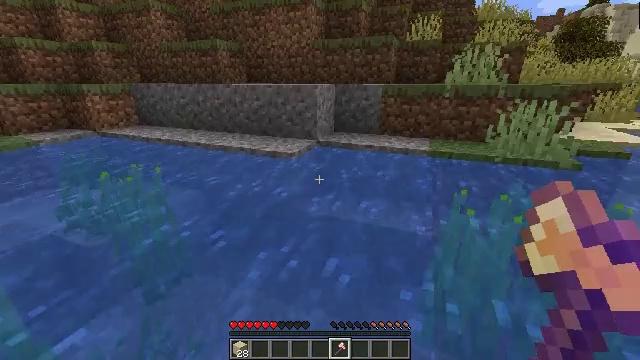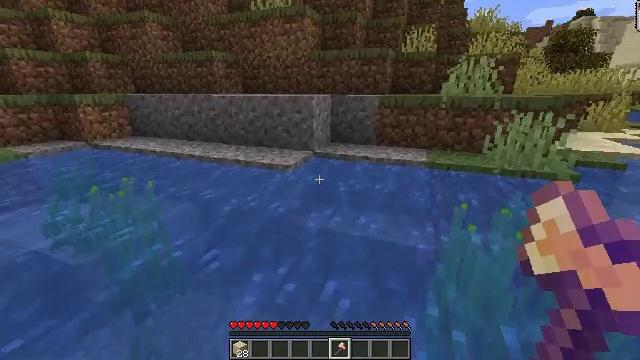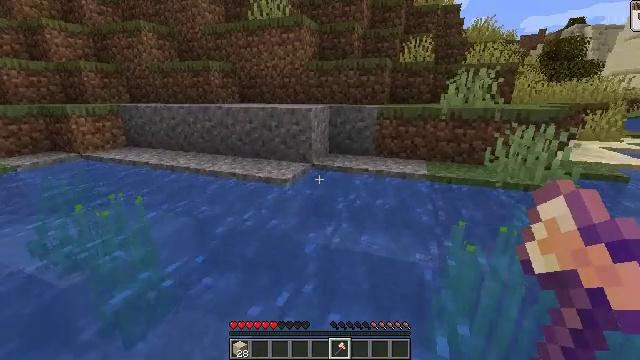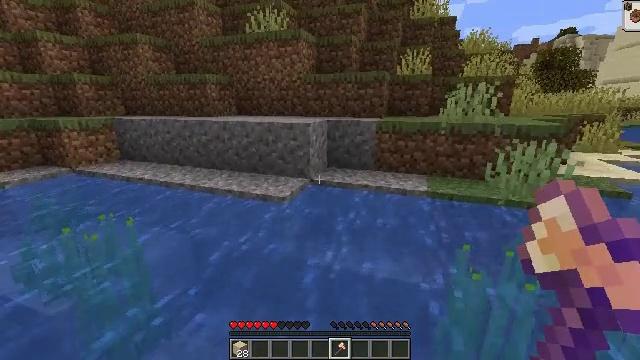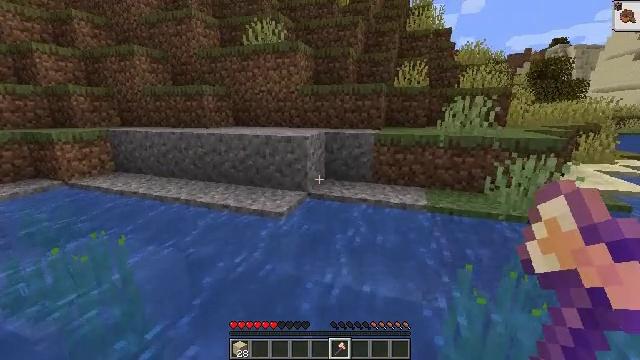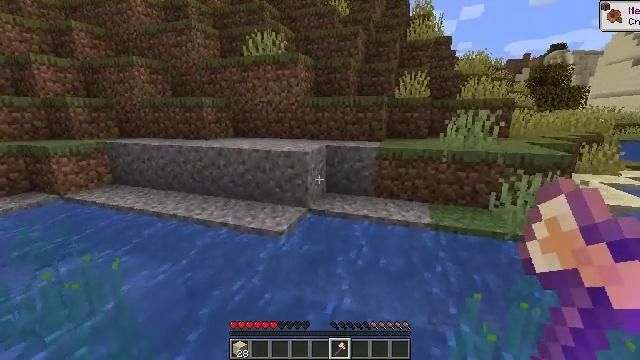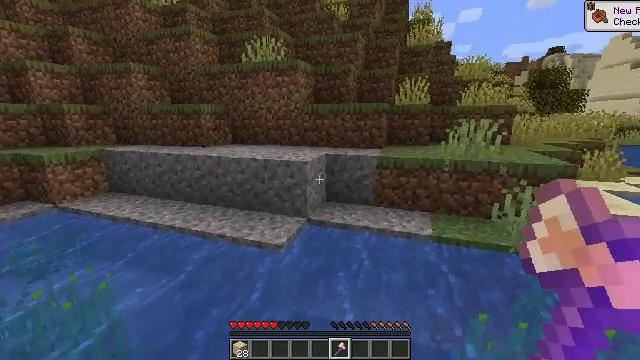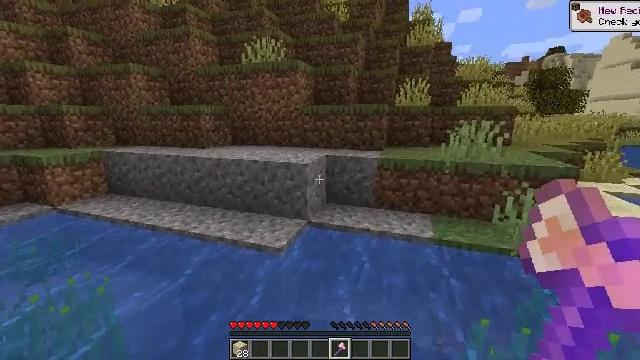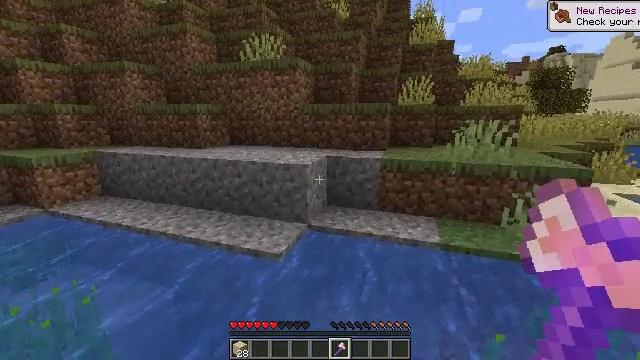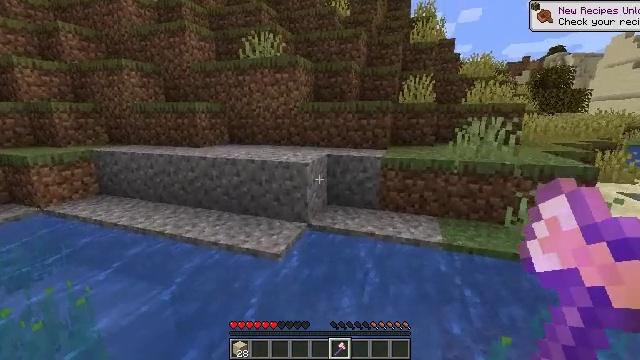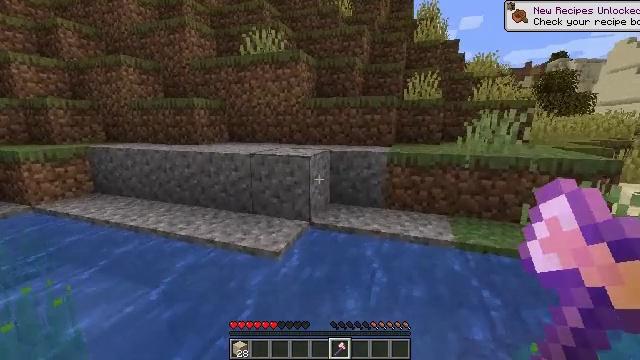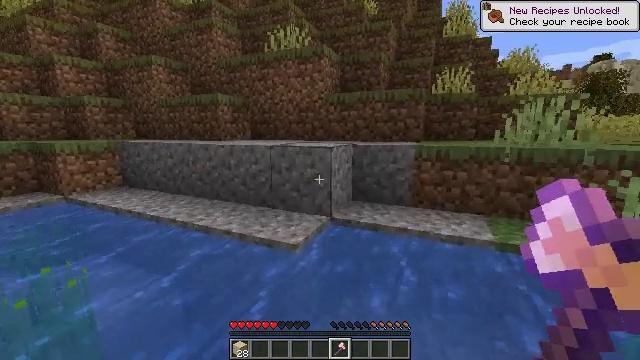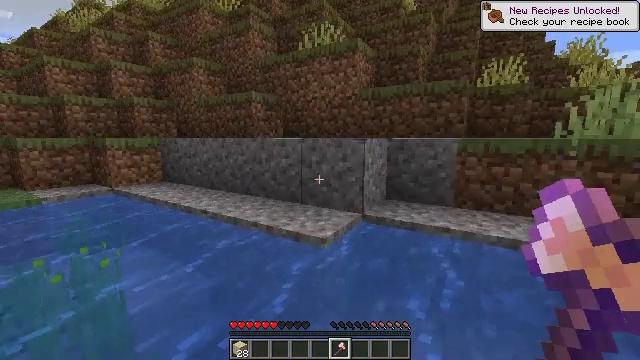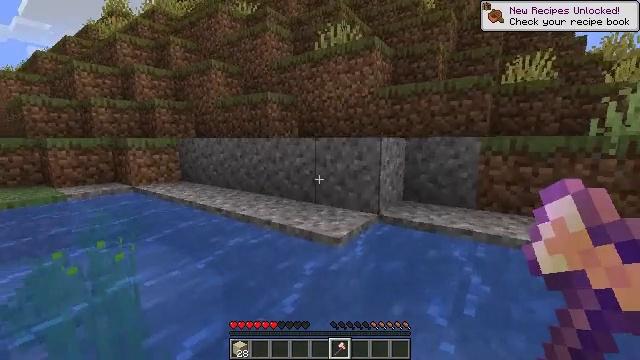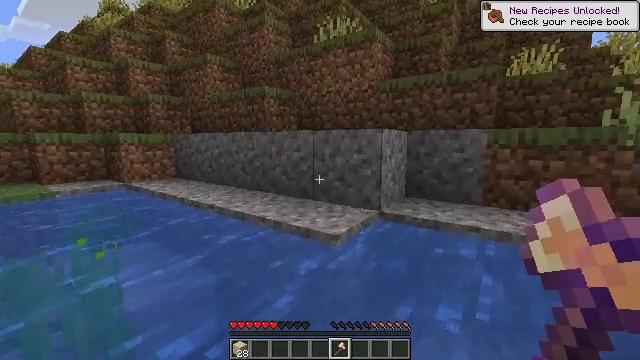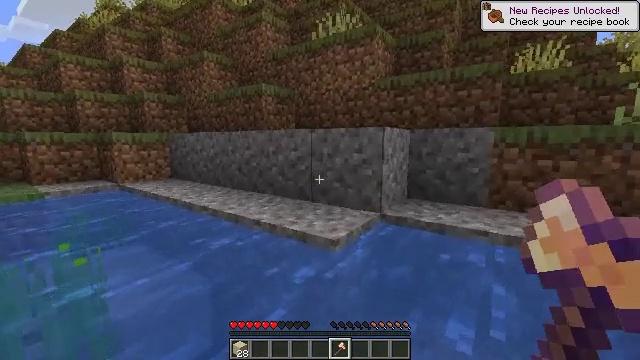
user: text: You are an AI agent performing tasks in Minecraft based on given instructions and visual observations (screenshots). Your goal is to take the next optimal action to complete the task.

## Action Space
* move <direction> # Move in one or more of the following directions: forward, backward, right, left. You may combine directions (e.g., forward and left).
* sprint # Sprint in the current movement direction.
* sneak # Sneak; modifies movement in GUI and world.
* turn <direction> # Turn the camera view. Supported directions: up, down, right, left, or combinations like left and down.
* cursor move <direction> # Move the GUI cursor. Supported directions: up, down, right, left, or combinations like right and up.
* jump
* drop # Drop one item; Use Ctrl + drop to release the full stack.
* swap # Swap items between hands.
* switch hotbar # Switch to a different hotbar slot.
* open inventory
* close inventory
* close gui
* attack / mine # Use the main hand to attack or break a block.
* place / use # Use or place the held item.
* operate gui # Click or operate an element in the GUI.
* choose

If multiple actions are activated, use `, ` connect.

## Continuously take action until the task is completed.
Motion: motion action
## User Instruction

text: Chop down the acacia log.
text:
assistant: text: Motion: move forward, turn up, jump
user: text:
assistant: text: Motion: move forward, turn up, jump
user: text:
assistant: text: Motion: move forward, turn up, jump
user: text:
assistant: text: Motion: move forward, turn up, jump
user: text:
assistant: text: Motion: move forward, jump
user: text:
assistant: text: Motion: move forward, jump
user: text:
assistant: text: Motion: move forward, jump
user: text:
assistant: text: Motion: move forward, jump
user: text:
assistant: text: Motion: move forward, jump
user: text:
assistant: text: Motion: move forward, turn up, jump
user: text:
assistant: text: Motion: move forward, turn left and up, jump
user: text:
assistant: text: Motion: move forward, turn left and up, jump
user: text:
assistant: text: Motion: move forward, turn left, jump
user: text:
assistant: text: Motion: move forward, jump
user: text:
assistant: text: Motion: move forward, jump
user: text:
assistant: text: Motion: move forward, turn up, jump
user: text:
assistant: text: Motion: move forward, turn right and up, jump
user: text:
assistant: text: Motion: move forward, turn right and up, jump
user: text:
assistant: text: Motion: move forward, turn right and up, jump
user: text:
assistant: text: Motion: move forward, turn right and up, jump
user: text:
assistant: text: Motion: move forward, turn right and up, jump
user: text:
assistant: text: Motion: move forward, turn right and up, jump
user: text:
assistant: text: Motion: move forward, turn left and up, jump
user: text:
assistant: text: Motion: move forward, jump
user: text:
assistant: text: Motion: move forward, jump
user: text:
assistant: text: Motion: move forward, jump
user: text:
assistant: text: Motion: move forward, jump
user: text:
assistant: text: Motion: move forward, jump
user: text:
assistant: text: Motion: move forward, jump
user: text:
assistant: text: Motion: move forward, turn right and down, jump